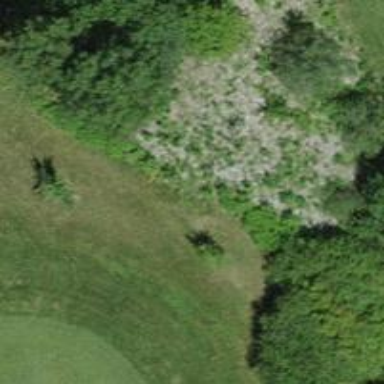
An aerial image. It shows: Shrub in its natural environment.